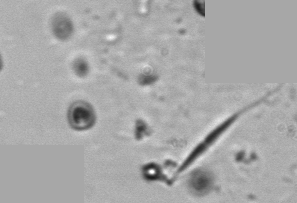
Label: Phaeocystis